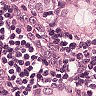
Metastatic tissue present: yes